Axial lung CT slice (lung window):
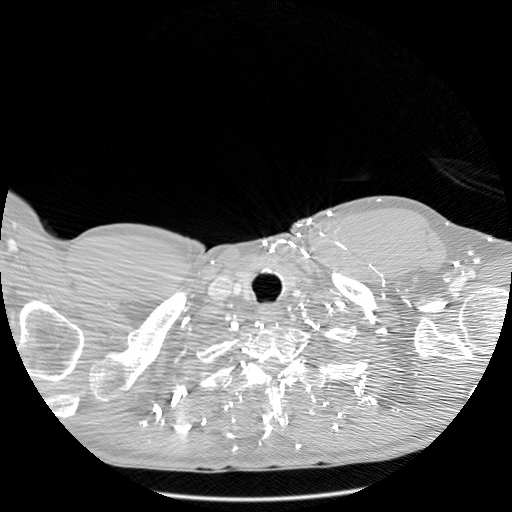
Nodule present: no